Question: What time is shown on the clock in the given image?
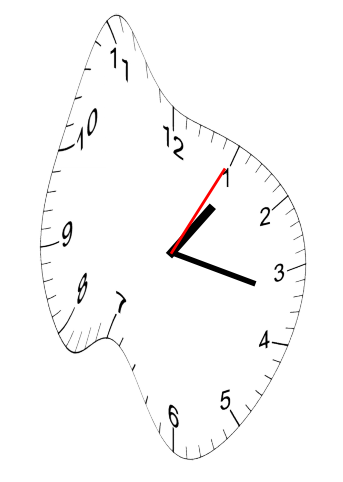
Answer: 01:17:05